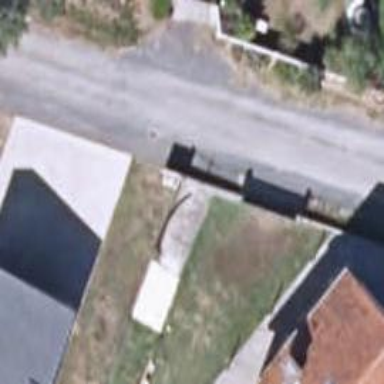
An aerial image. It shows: Fence.